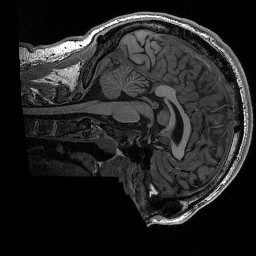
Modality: T1w
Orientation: sagittal
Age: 22
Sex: male
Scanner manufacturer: siemens
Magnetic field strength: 3 T
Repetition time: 2.53 s
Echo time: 0.0033 s